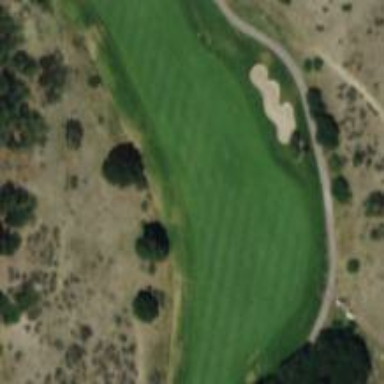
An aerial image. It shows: View of golf hole.